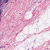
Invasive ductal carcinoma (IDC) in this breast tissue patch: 0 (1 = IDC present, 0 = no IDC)